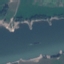
Land use / land cover: River